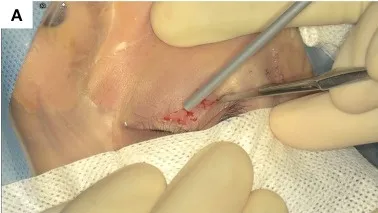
Summary of the main surgical steps. Skin incision of the lower eyelid.
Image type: medical_photograph (other_medical_photograph)